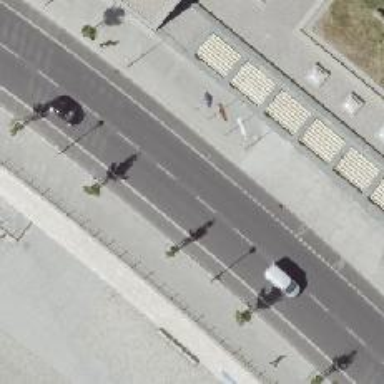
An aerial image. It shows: Tertiary road with separate asphalt sidewalks and exclusive cycle lanes on both sides.